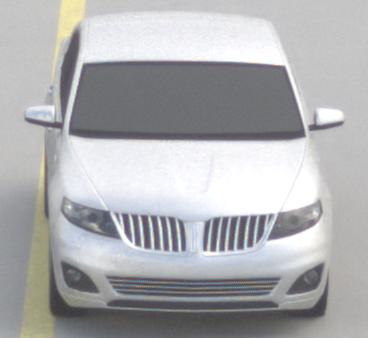
Make: Lincoln
Model: MKS
Detailed model: -
Model produced from: 2008
Model produced until: 2011
Doors: 4
Color: white
Road condition: dry road
Daytime: morning or afternoon
Contrast: low contrast